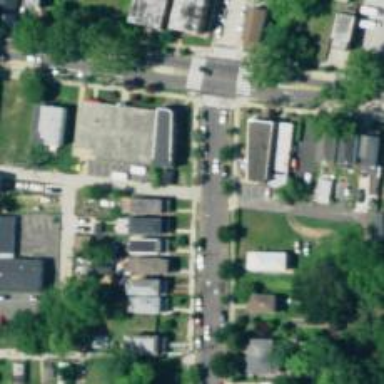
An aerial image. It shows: Alleyway designated as service road.